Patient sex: F
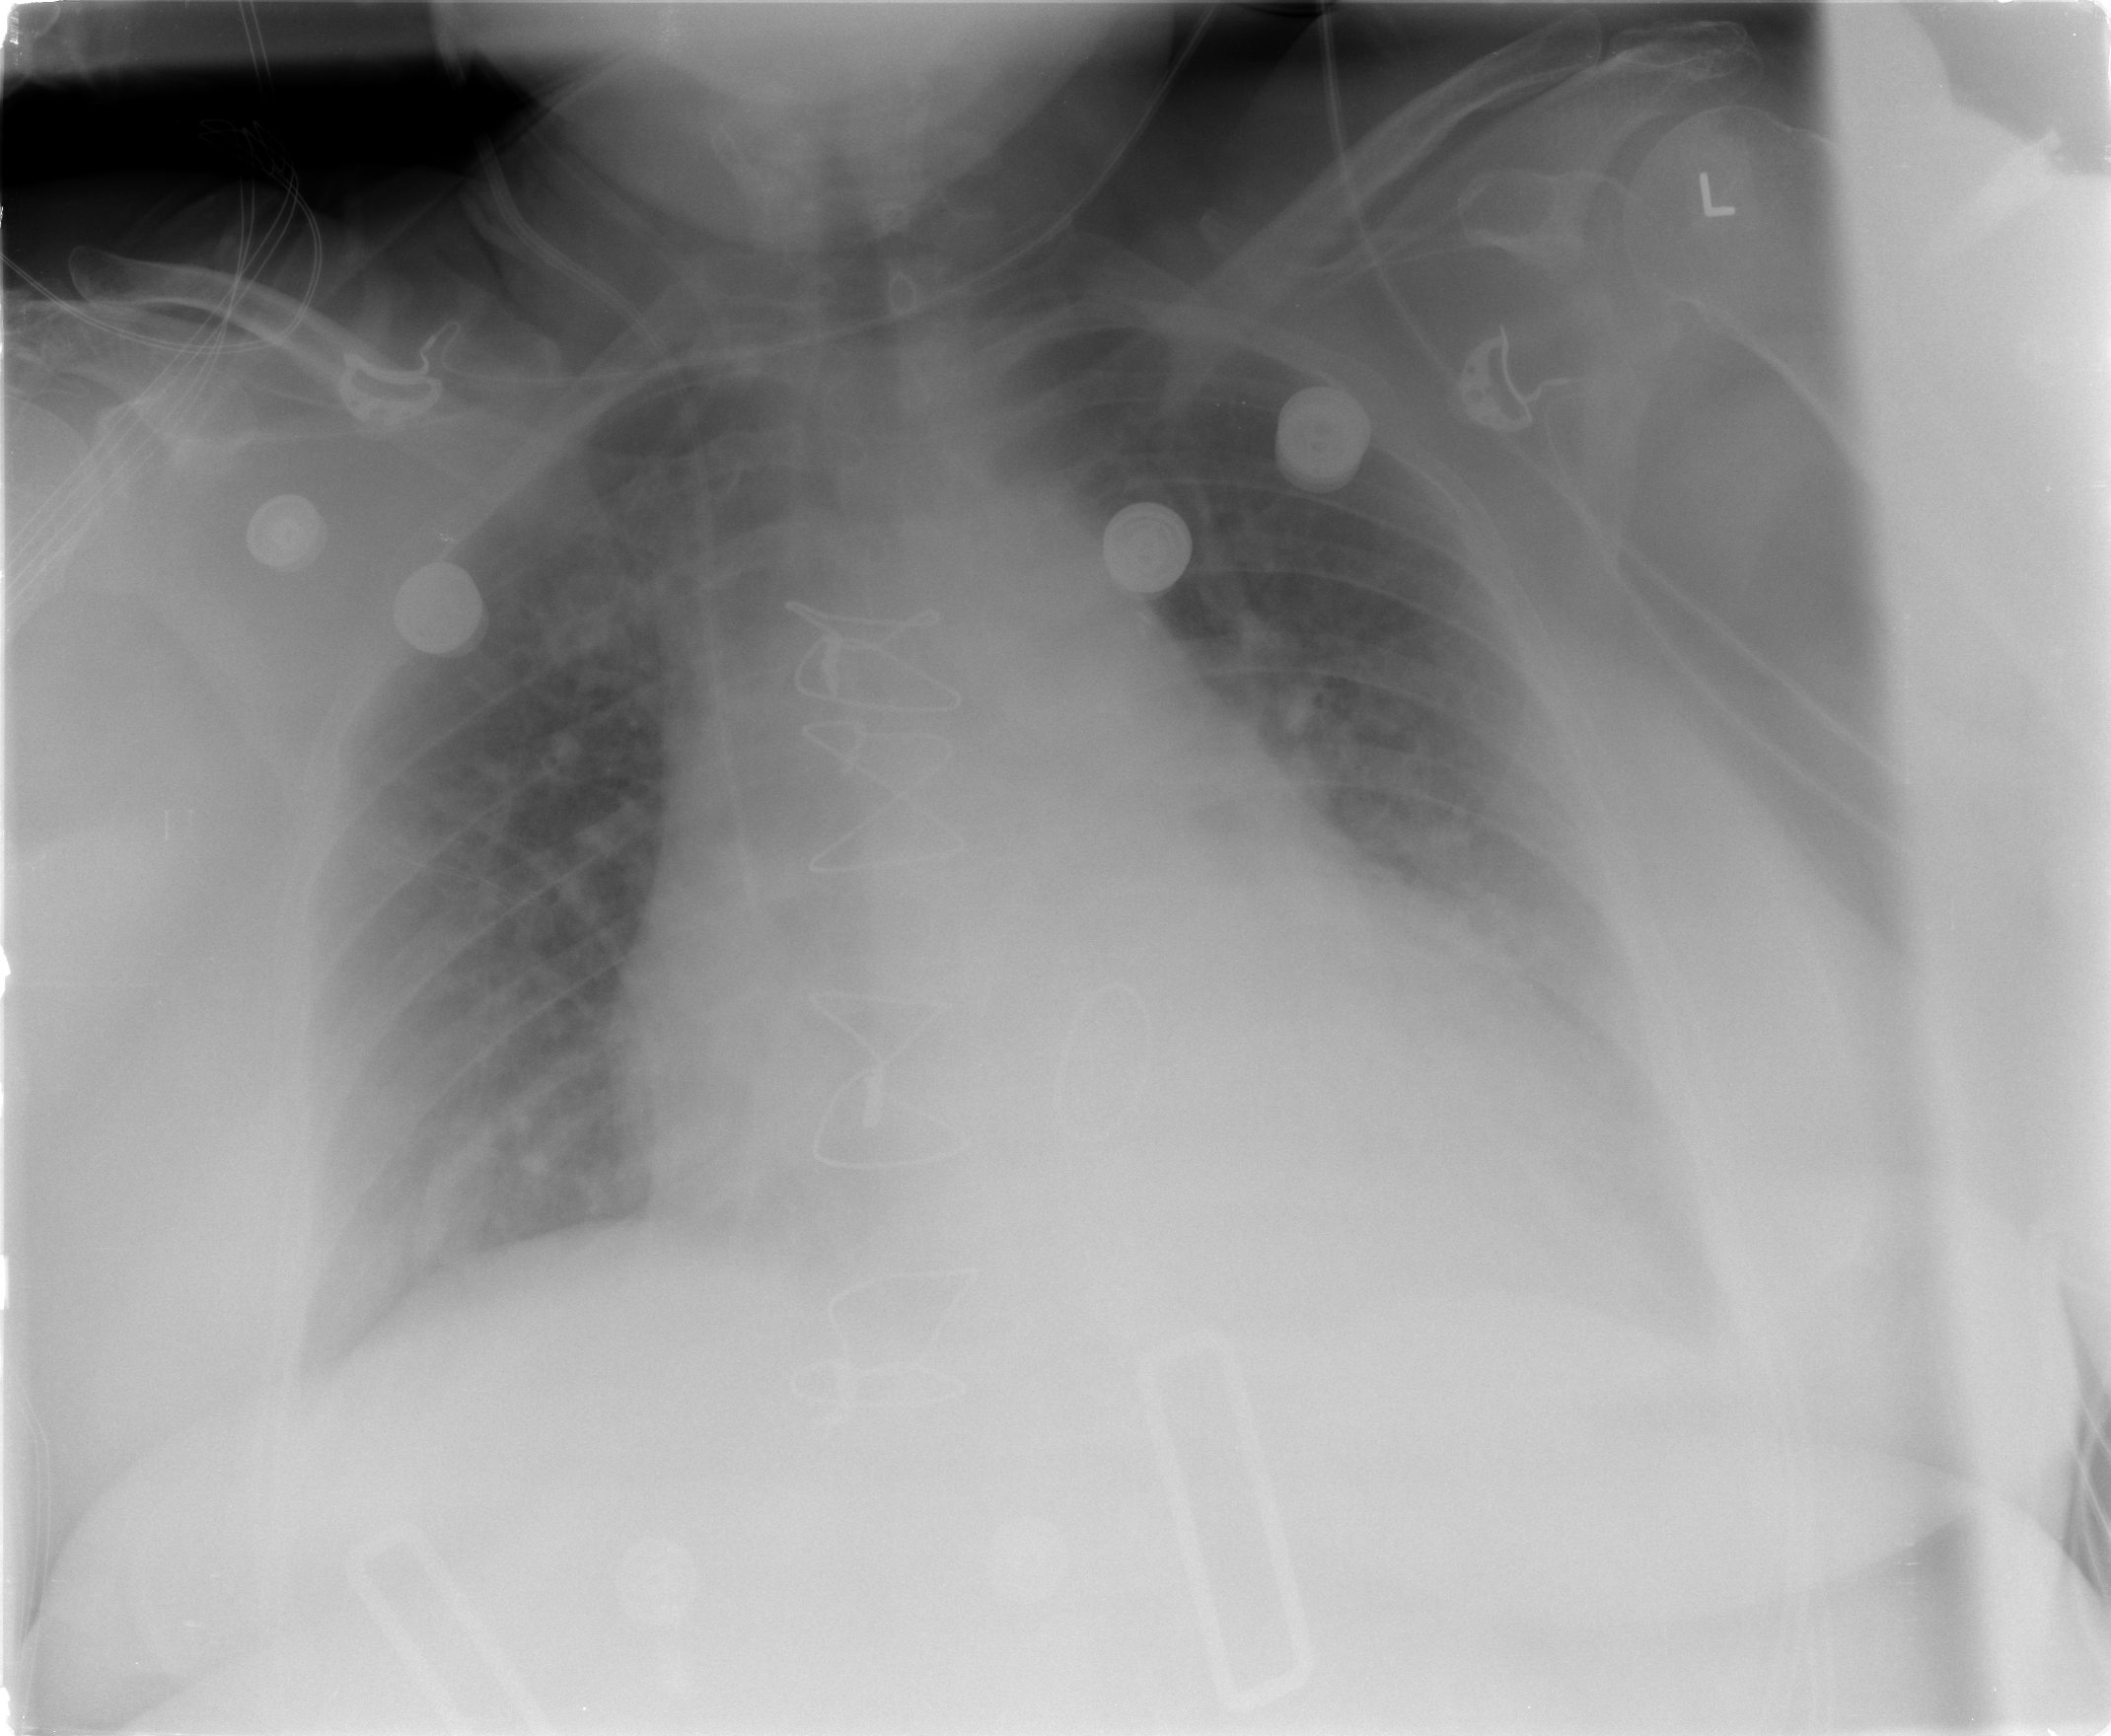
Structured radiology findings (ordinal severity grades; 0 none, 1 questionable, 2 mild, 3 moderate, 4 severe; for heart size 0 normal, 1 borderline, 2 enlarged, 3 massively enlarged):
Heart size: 2
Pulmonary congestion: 0
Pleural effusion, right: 2
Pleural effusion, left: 2
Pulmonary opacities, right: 0
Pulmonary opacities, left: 0
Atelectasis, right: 0
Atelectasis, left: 2